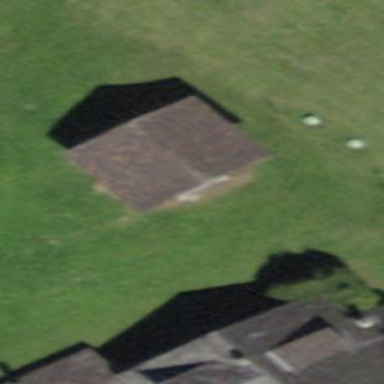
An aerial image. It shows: Rural barn.